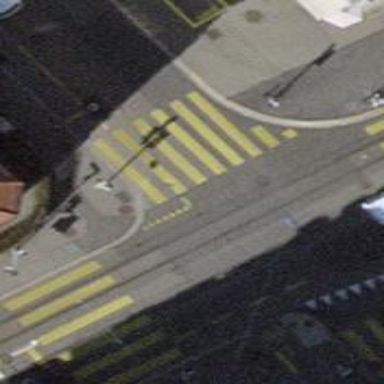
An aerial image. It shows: Zebra crossing with traffic signals.